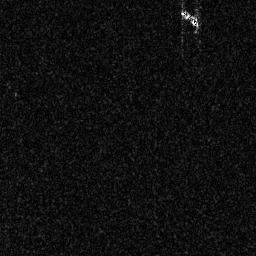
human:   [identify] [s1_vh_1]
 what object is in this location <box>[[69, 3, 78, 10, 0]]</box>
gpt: <ref>1 small ship at the top right</ref>